Field crop: maize
Growth stage: 2
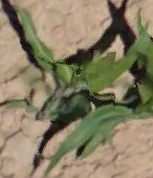
Species: maize